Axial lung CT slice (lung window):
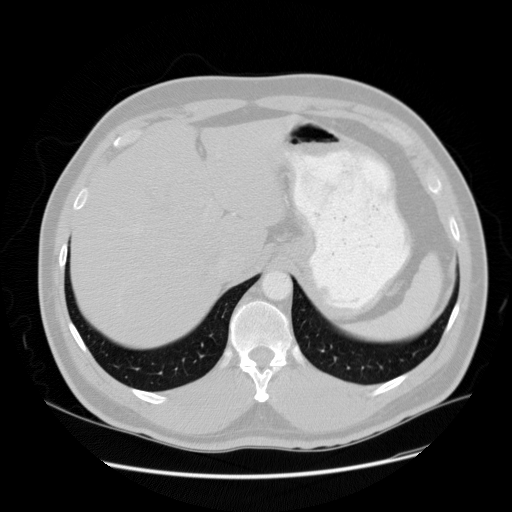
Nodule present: no